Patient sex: M
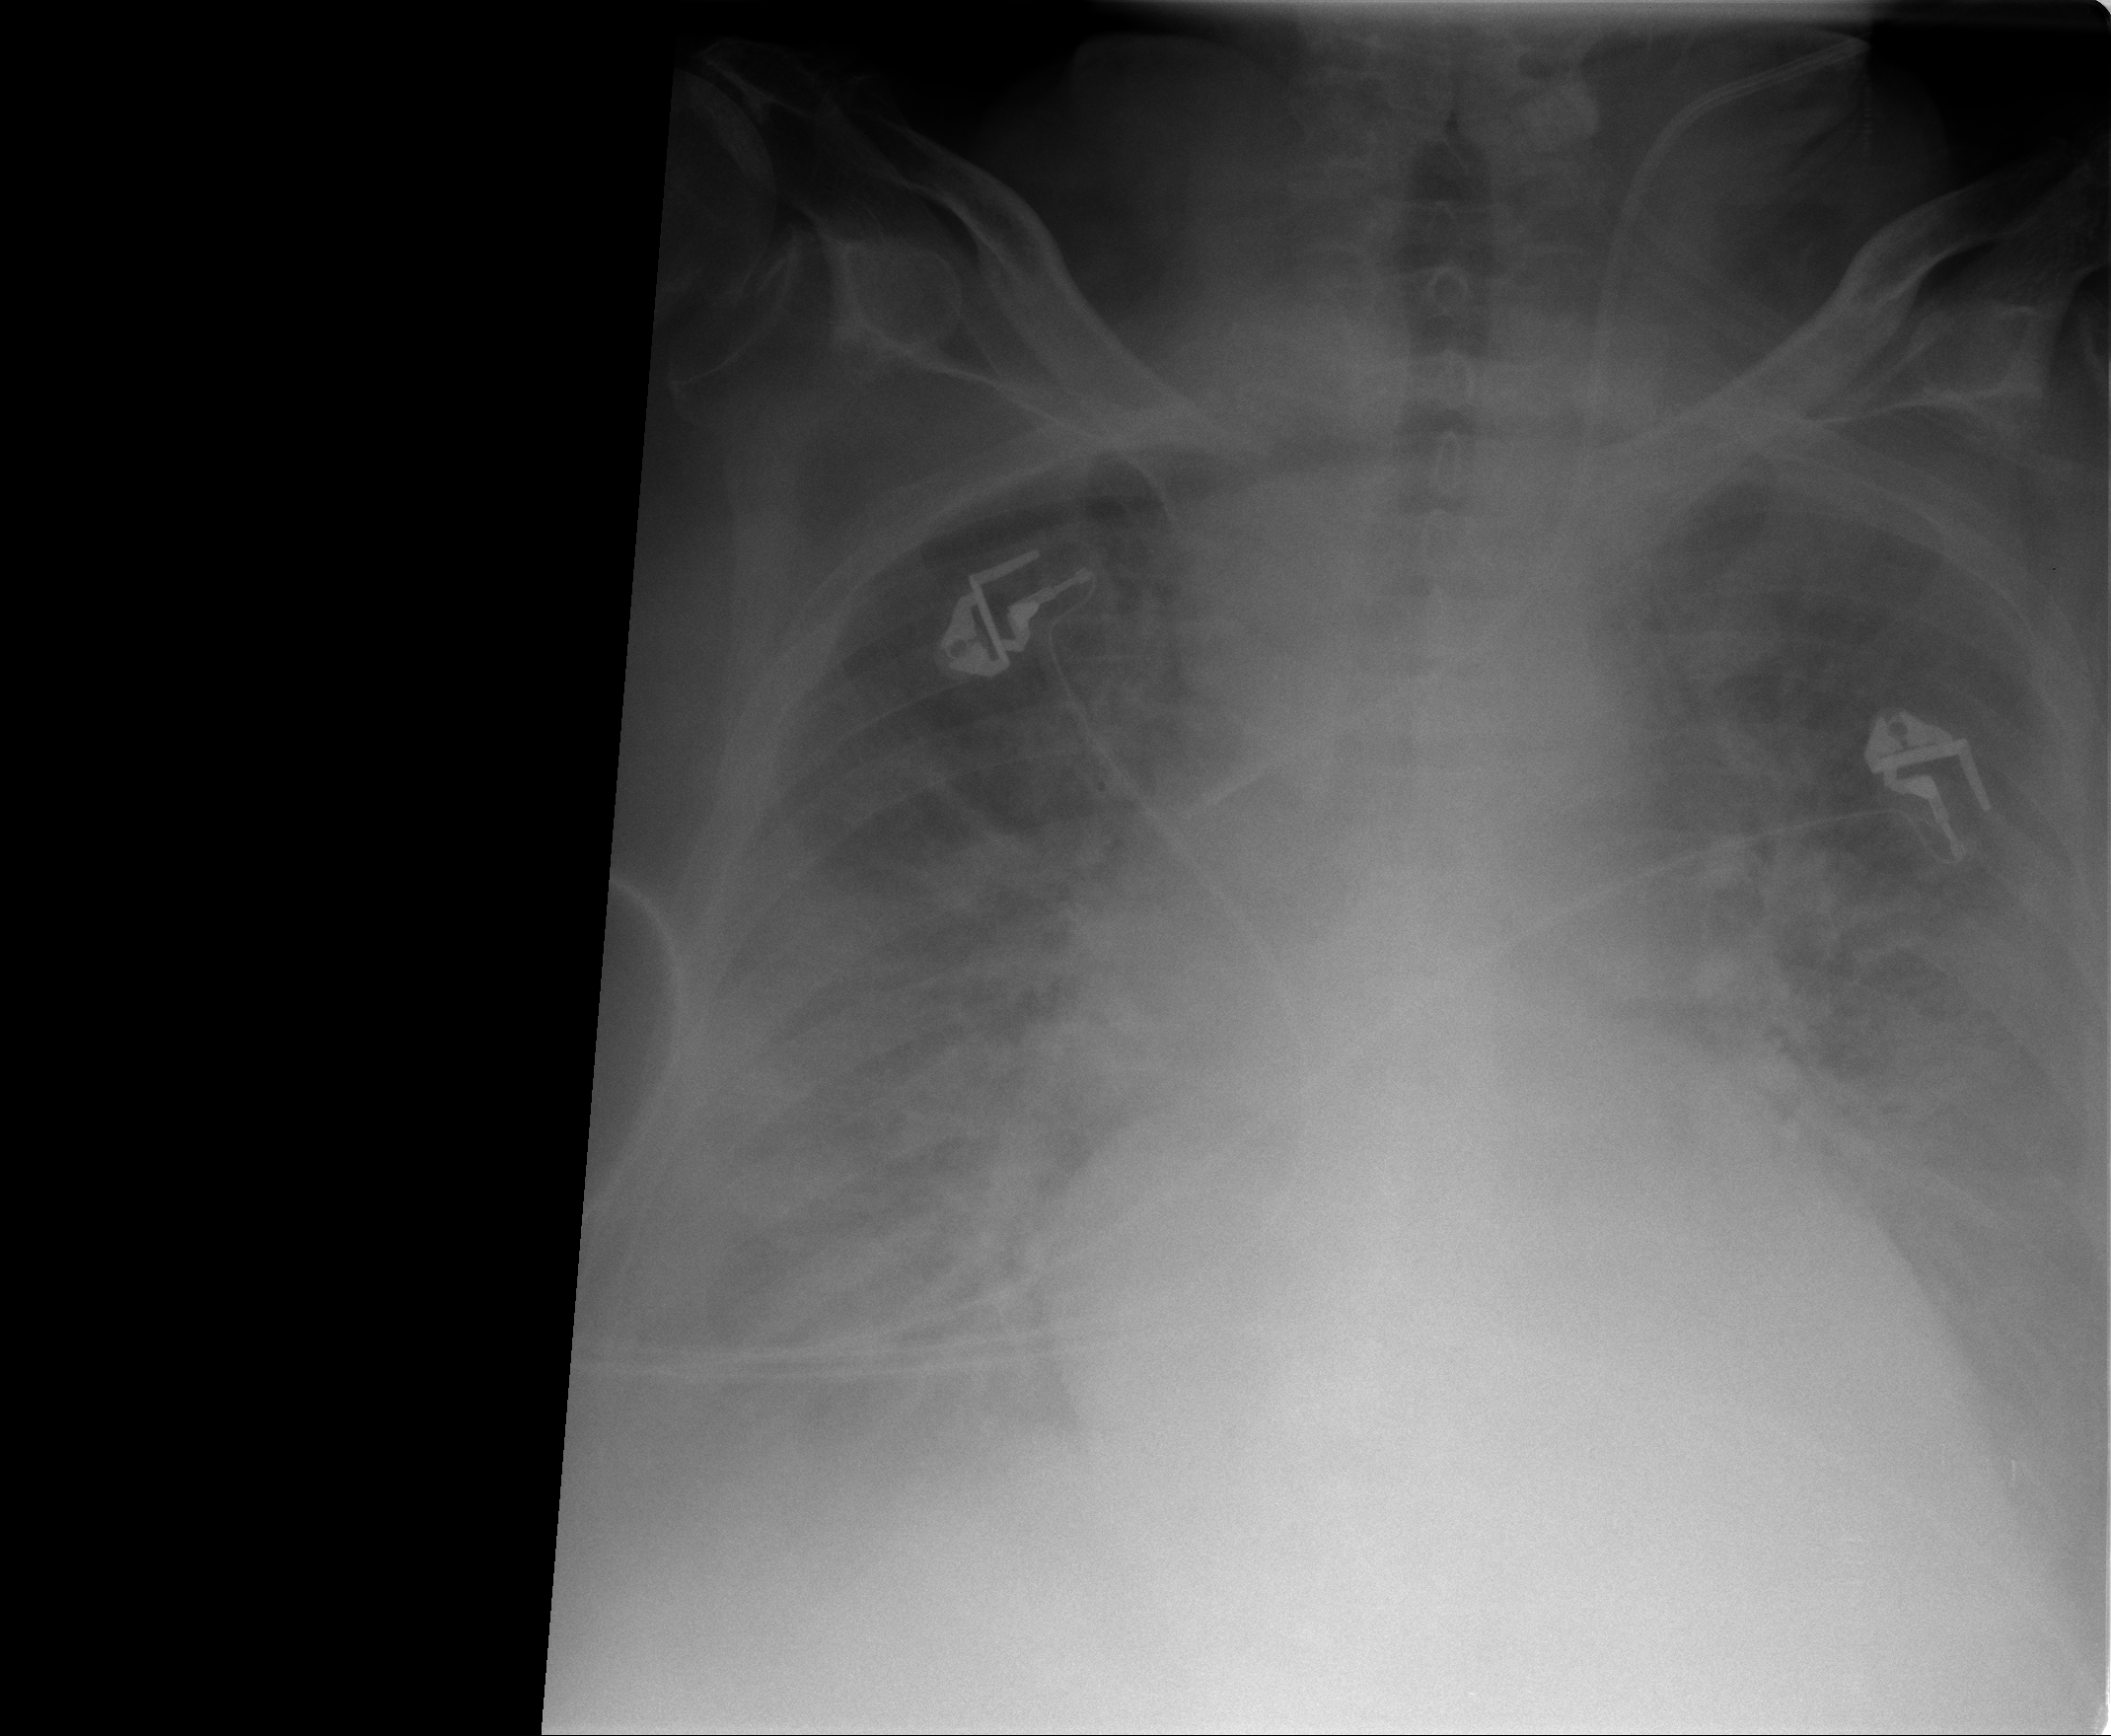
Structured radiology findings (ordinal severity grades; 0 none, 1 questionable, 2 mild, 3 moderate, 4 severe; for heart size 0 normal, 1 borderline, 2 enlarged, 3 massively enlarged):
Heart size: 3
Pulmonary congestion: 4
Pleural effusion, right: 2
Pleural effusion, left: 2
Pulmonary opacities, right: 3
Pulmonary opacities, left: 3
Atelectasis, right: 3
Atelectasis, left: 3